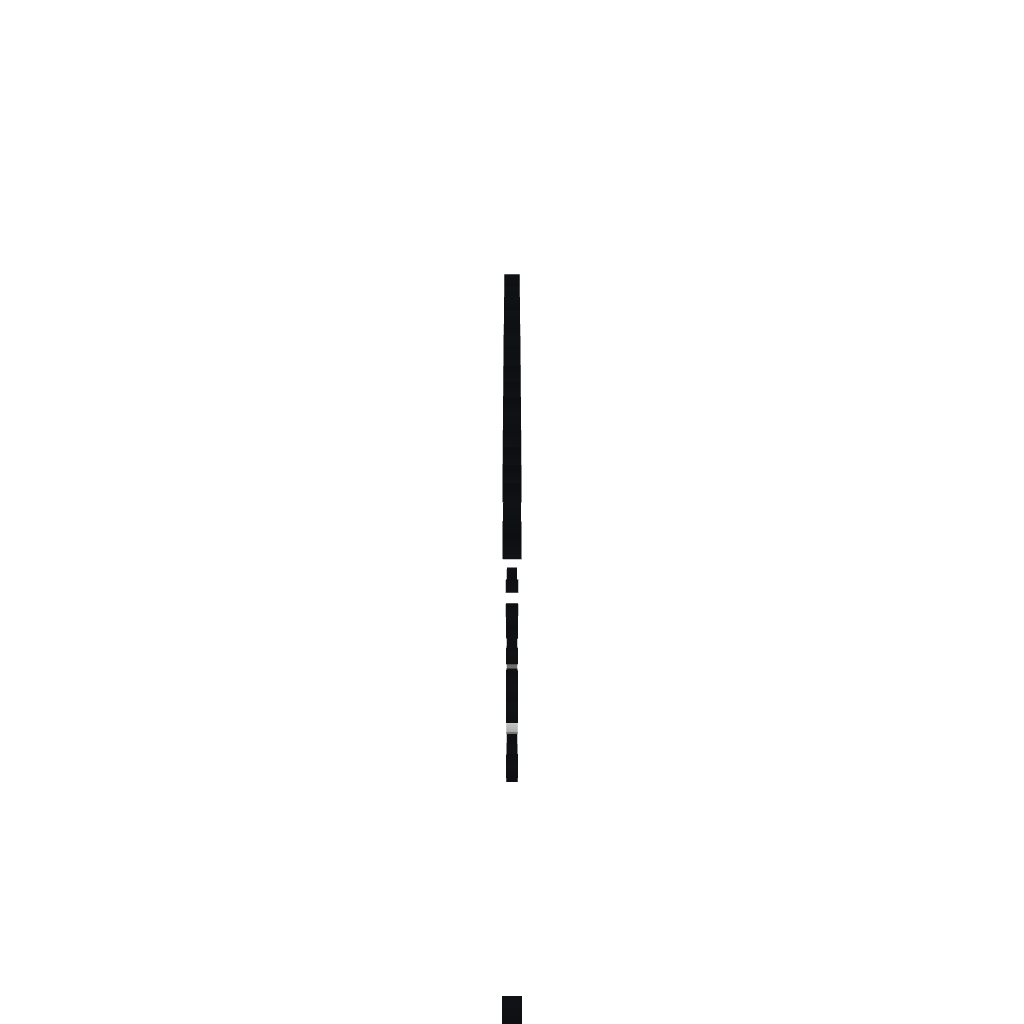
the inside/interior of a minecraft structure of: Avenged Sevenfold Logo - By Cybersneeze